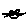
Label: cat